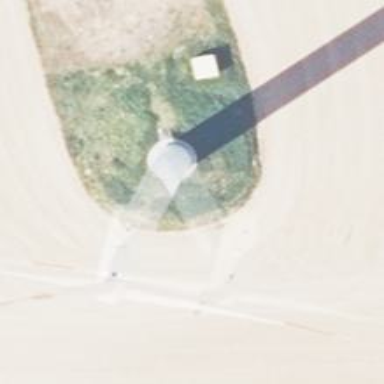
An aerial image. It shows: Wind generator is in the picture.